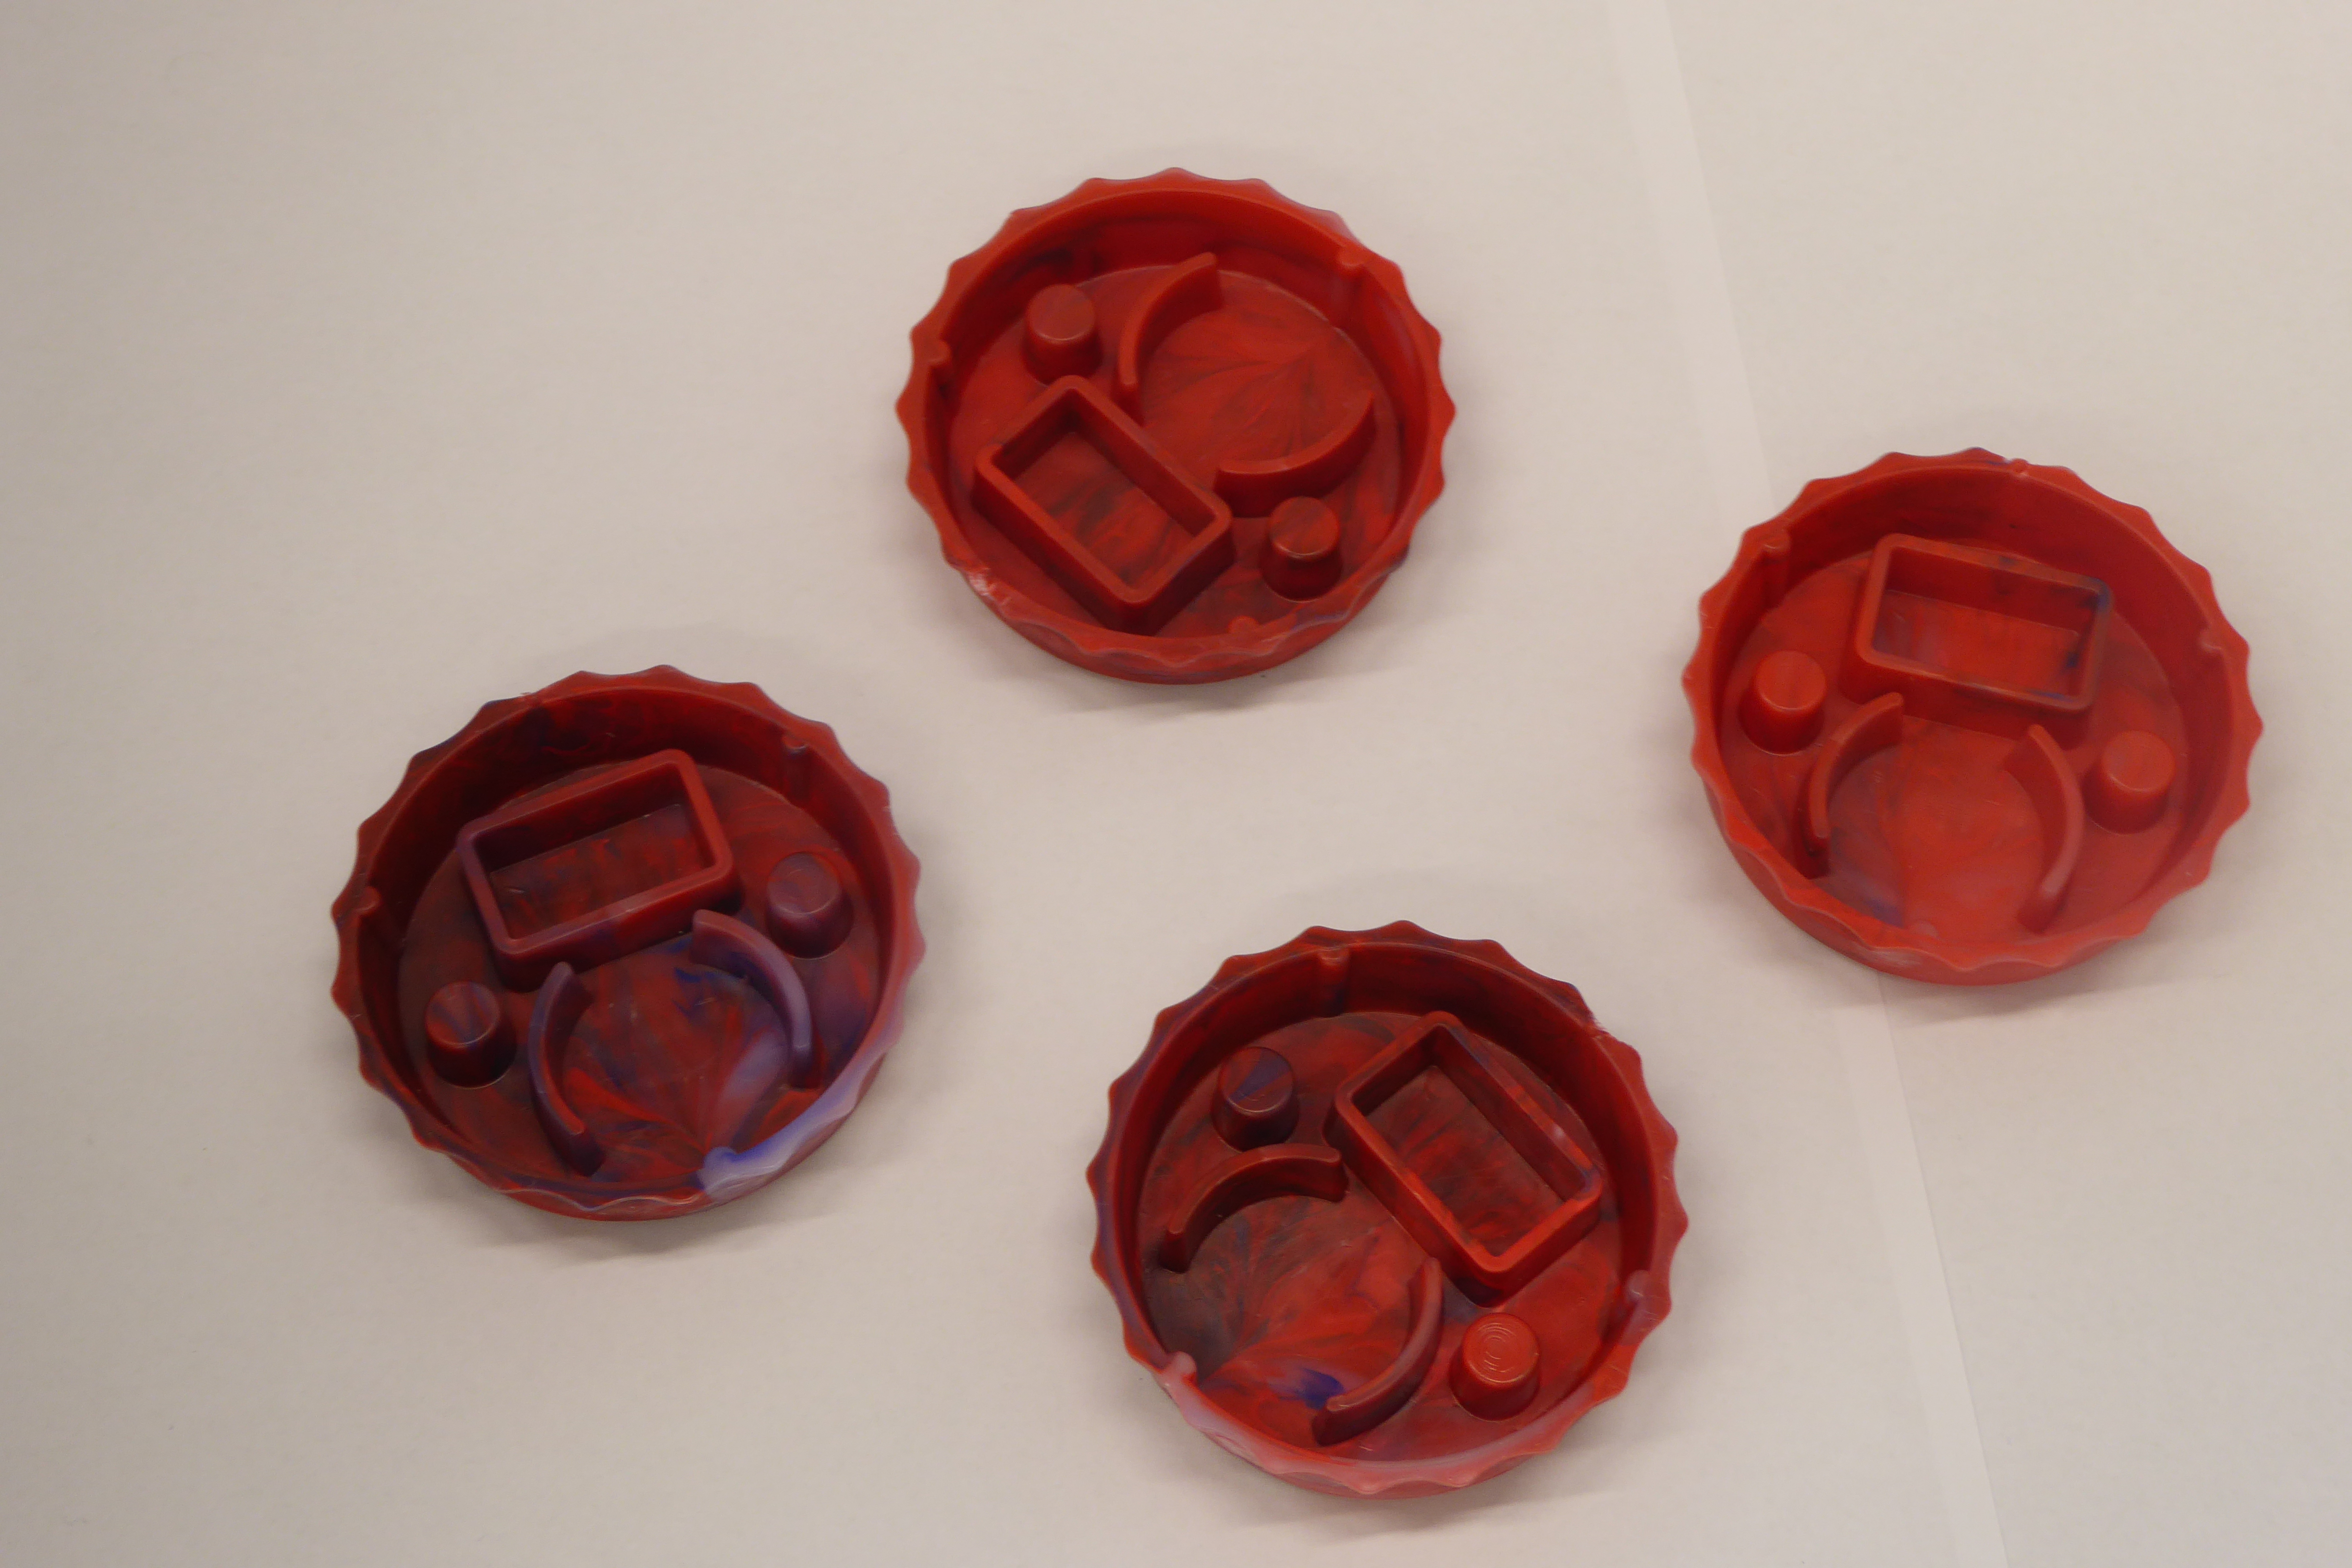
Label: Bottle Opener - Cover